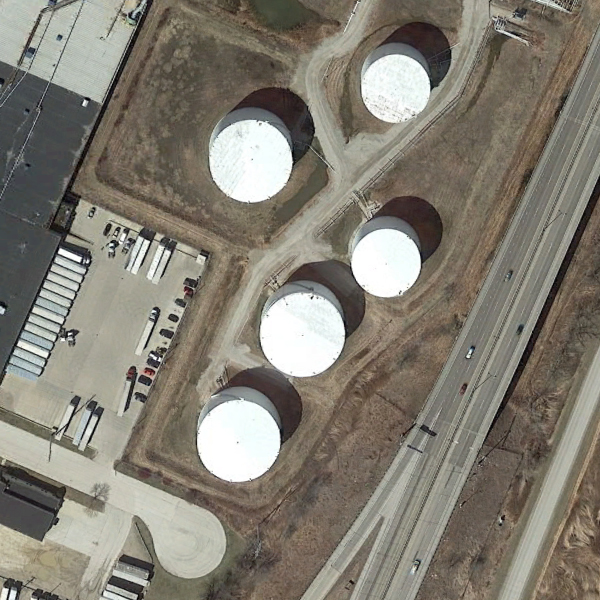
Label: StorageTanks